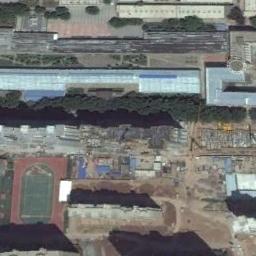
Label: ground_track_field